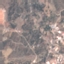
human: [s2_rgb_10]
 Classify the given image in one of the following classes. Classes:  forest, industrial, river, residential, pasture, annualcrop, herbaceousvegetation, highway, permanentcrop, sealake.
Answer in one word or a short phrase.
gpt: PermanentCrop